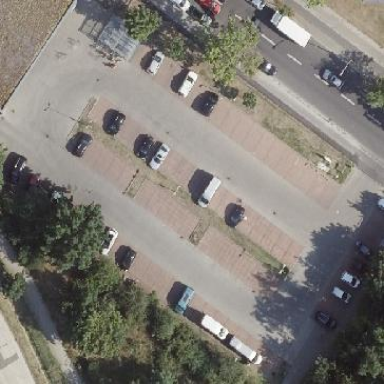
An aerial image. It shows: Parking available on the street side.